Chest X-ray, PA view. Patient: 54 years old, sex F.
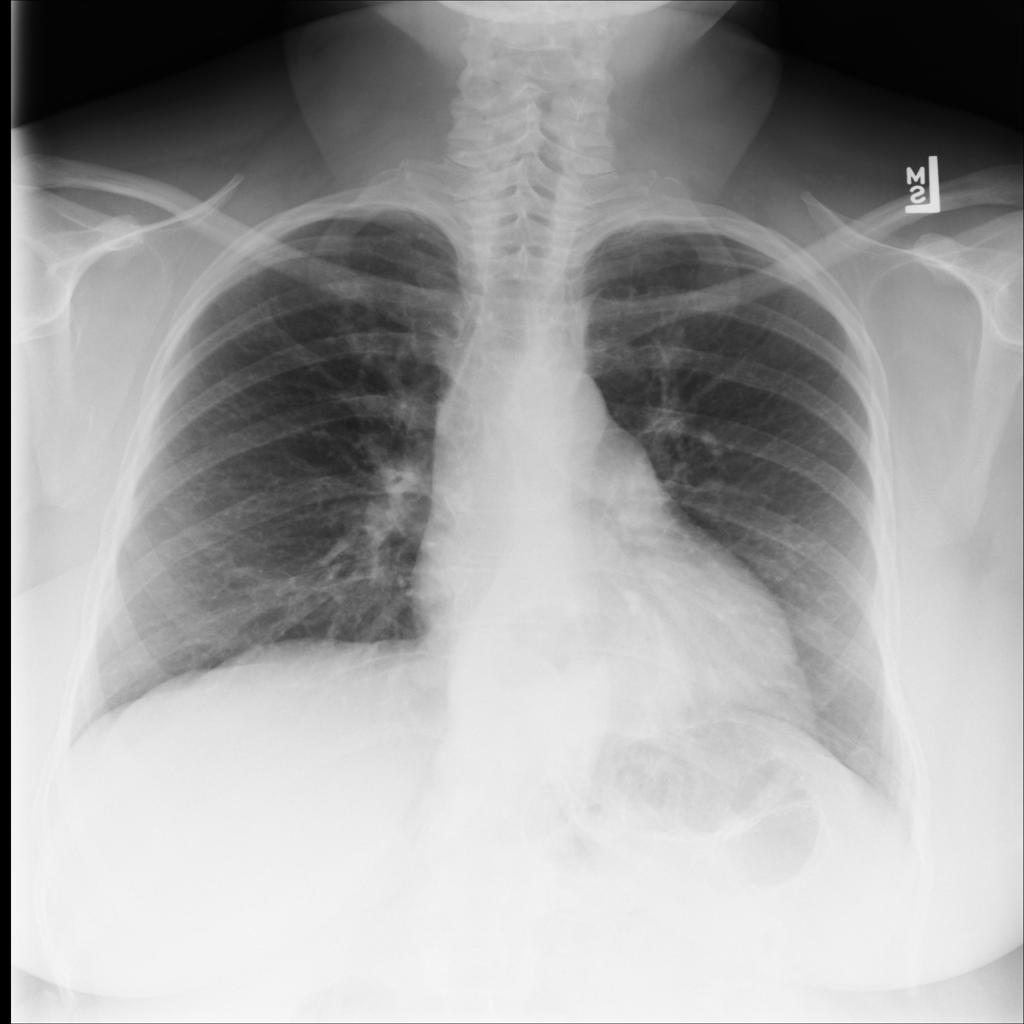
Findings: Hernia